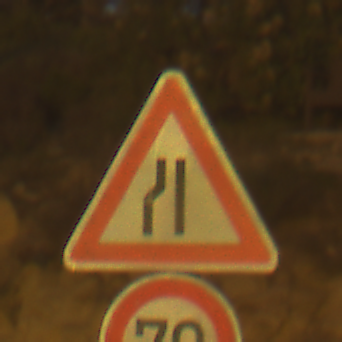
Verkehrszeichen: EinseitigVerengteFahrbahnLinks
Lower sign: Geschwindigkeit70
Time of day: SunriseSunset
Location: Outdoor (RoadRail)
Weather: PartlyCloudy
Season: NotSpecified
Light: Natural